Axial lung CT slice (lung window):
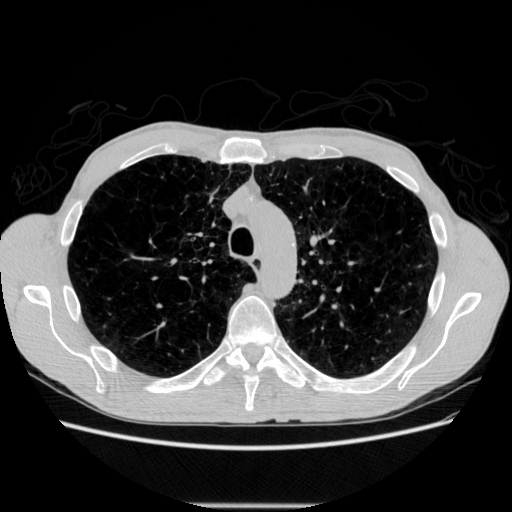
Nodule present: no